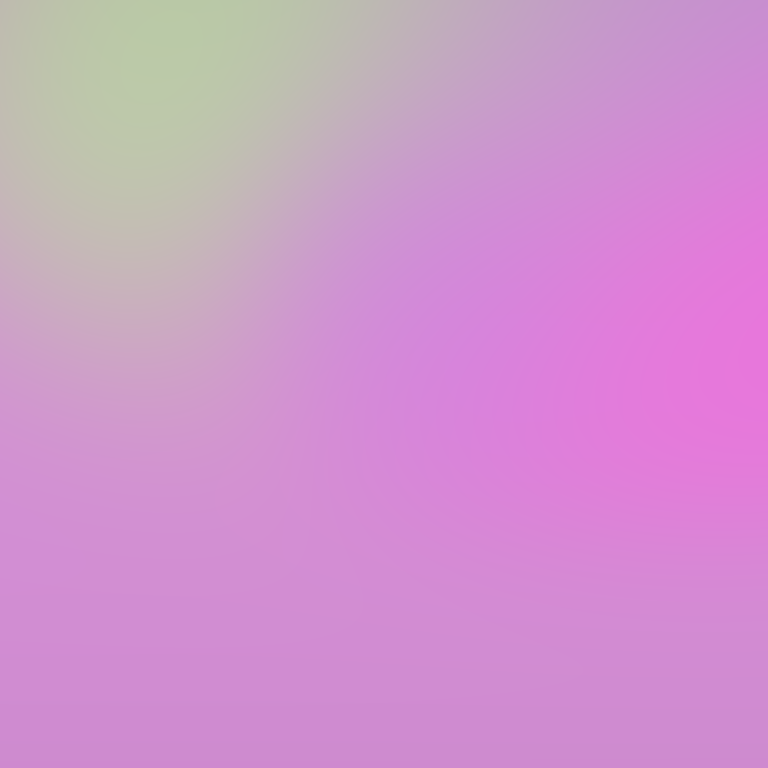
Abstract light effect, smooth gradient from soft pink to light green, calm atmosphere, diffuse light, no room, no furniture, no objects.